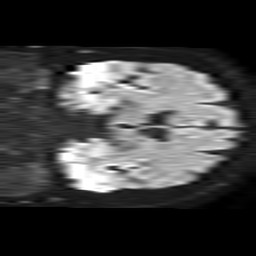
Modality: TRACE
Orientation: coronal
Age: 63
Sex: male
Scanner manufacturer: philips
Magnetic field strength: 1.5 T
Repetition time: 4.6 s
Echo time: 0.08528 s